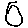
Label: circle